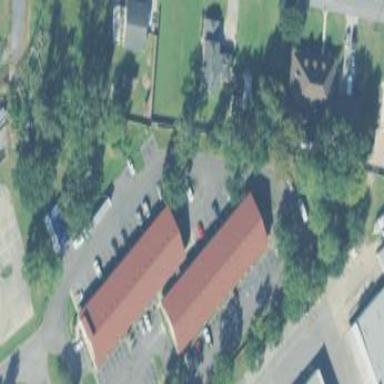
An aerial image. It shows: Motel building.